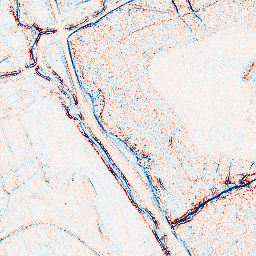
Category: edge_preserving
Decomposition family: bilateral
Decomposition parameters: d: 5
sigma_color: 25
sigma_space: 50
Upsampling method: quintic
Upsampling parameters: scale: 4
Upsampling scale: 4